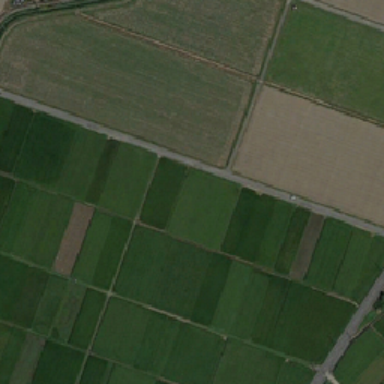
There is an open land near green farmland .